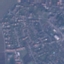
Label: Residential